Question: I have devise forms using bootstrap.
I like to get the buttons on shared/_links.html.erb to group together.
'''
<div class="button-group btn-group-xs" role="group">
<%- if controller_name != 'sessions' %>
<%= button_to "Log in", new_session_path(resource_name), :class => 'btn btn-default', :type => 'button', :method => :get %>
<% end -%>
<%- if devise_mapping.registerable? && controller_name != 'registrations' %>
<%= button_to "Sign up", new_registration_path(resource_name), :class => 'btn btn-default', :type => 'button', :method => :get %>
<% end -%>
<%- if devise_mapping.recoverable? && controller_name != 'passwords' && controller_name != 'registrations' %>
<%= button_to "Forgot your password?", new_password_path(resource_name), :class => 'btn btn-default', :type => 'button', :method => :get %>
<% end -%>
<%- if devise_mapping.confirmable? && controller_name != 'confirmations' %>
<%= button_to "Didn't receive confirmation instructions?", new_confirmation_path(resource_name), :class => 'btn btn-default', :type => 'button', :method => :get %>
<% end -%>
<%- if devise_mapping.lockable? && resource_class.unlock_strategy_enabled?(:email) && controller_name != 'unlocks' %>
<%= button_to "Didn't receive unlock instructions?", new_unlock_path(resource_name), :class => 'btn btn-default', :type => 'button', :method => :get %>
<% end -%>
<%- if devise_mapping.omniauthable? %>
<%- resource_class.omniauth_providers.each do |provider| %>
<%= button_to "Sign in with #{provider.to_s.titleize}", omniauth_authorize_path(resource_name, provider), :class => 'btn btn-default', :type => 'button', :method => :get %>
<% end -%>
<% end -%>
</div>
'''
I get this as a result.

I suspect it's because every button has a form tag. Is there a way I can fix this using only bootstrap?
'''
<div class="col-md-12 control">
<div style="border-top: 1px solid#888; padding-top:15px; font-size:85%" >
<div class="button-group btn-group-xs" role="group">
<form class="button_to" method="get" action="/users/sign_up"><input class="btn btn-default" type="submit" value="Sign up" /></form>
<form class="button_to" method="get" action="/users/password/new"><input class="btn btn-default" type="submit" value="Forgot your password?" /></form>
<form class="button_to" method="get" action="/users/confirmation/new"><input class="btn btn-default" type="submit" value="Didn&#39;t receive confirmation instructions?" /></form>
</div>
</div>
</div>
'''
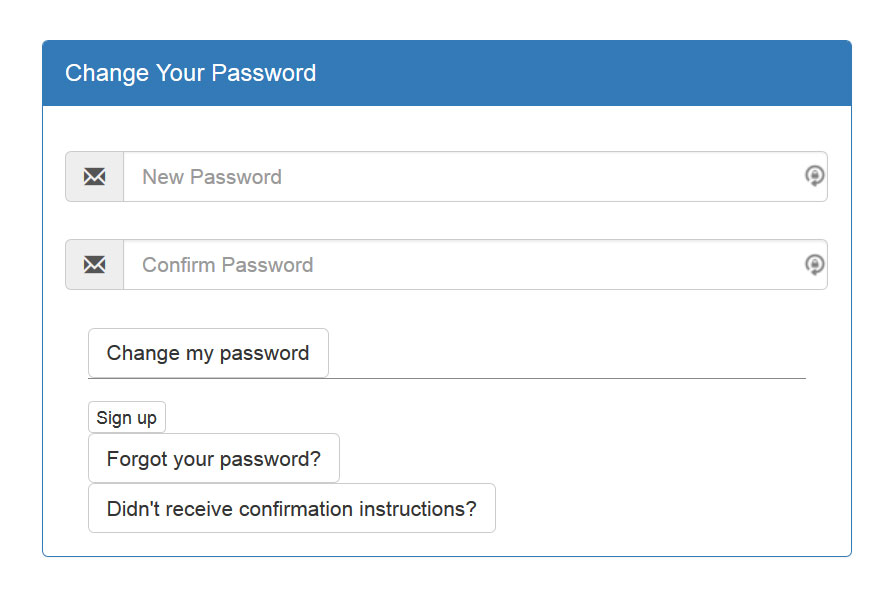
Answer: Reverted back to link_to
Removed
'''
button_to
method="get"
'''
Reverted Back
'''
link_to
'''
Rails adds form tags around the button_to fields causing alignment problems, by adding btn class to link_to it did show up as a button.